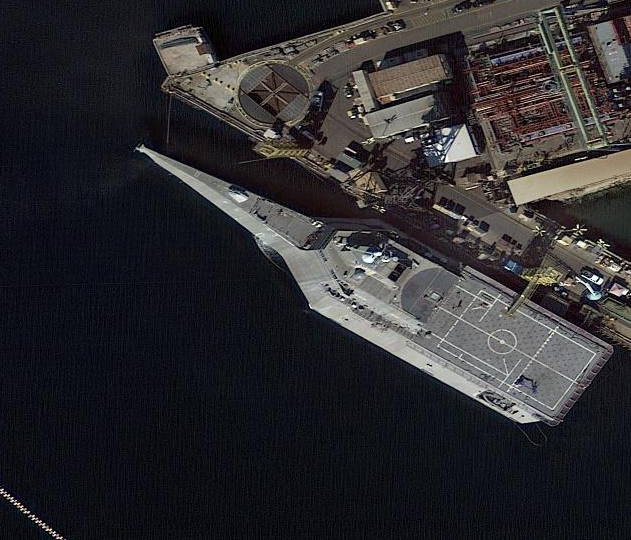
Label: Independence-class_combat_ship